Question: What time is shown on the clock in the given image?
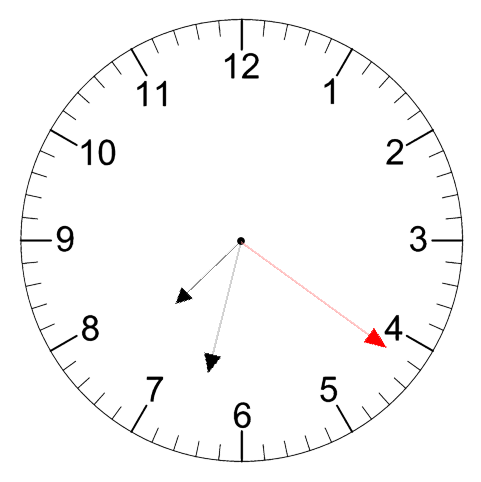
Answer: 07:32:21